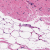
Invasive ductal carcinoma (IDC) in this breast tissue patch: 0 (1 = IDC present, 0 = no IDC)